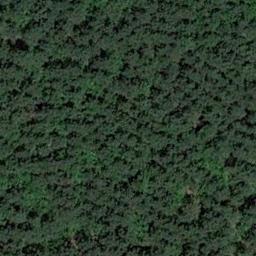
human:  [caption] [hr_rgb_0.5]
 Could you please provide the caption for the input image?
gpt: Many green trees are in a forest and the forest is so dense that it looks like sea wave .

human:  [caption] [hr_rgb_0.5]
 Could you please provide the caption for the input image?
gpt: The forest is full of green trees .

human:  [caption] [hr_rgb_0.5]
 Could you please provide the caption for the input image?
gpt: The forest has a lot of green trees well-arranged in lines .

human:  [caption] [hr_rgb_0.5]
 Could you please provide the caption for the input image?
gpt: This is a dense forest .

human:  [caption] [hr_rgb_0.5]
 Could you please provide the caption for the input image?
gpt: A dense forest with many green trees .